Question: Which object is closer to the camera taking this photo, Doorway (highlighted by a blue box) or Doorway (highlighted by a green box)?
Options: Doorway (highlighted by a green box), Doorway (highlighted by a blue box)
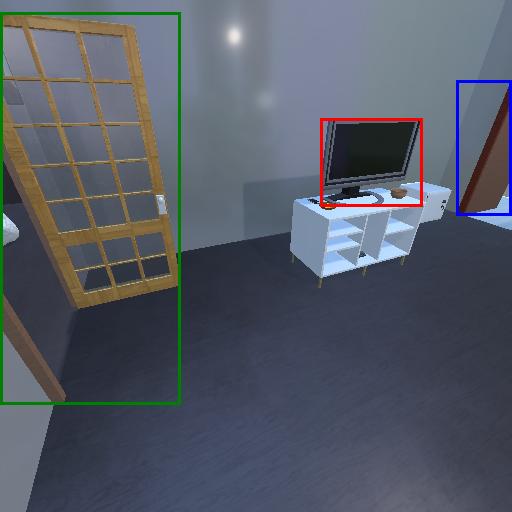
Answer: Doorway (highlighted by a green box)